Question: I have some .Net functionality I am trying to use in VB6. I have followed several tutorials. I wrote a test program with success using the formula here: <URL>
However, when I try to do it with my actual project, my ProgId doesn't show in the registry like my test file. I made sure property ComVisible == true
'''
using System.Runtime.InteropServices;
namespace Controls.Graph.Web
{
[Guid("5F9F6C6F-016A-4CFF-BD7A-3463761807E1")]
[InterfaceType(ComInterfaceType.InterfaceIsIDispatch)]
public interface _GraphScript
{
[DispId(1)]
string getGraphXml();
}
[Guid("35901BC6-EFF1-490C-84FA-786E8462C553")]
[ClassInterface(ClassInterfaceType.None)]
[ProgId(ProgIds.GraphScript)]
public class GraphScript : _GraphScript
{
protected GraphScript()
{
}
/// <summary>
///
/// </summary>
/// <returns>The graphs xml and javascript</returns>
public string getGraphXml()
{
DisplayDefaults tempDefaults;
tempDefaults = new DisplayDefaults();
GraphConstructor graph = new GraphConstructor();
graph.constructGraph();
GraphModel completedGraph = graph.Graph;
return GraphControl.RenderGraph(completedGraph, tempDefaults, 1) + GraphControl.RenderGraphScript();
}
}
}
'''
and my progid...
'''
using System;
namespace Controls.Graph.Web
{
/// <summary>
/// ProgID Constant
/// </summary>
public static class ProgIds
{
public const string GraphScript = "GraphData";
}
}
'''
I'm not sure which piece of the puzzle I'm missing here
EDIT: actually the Guid shows up in the registry however the Progid still is not. Any ideas/suggestions?
also made sure to do this:

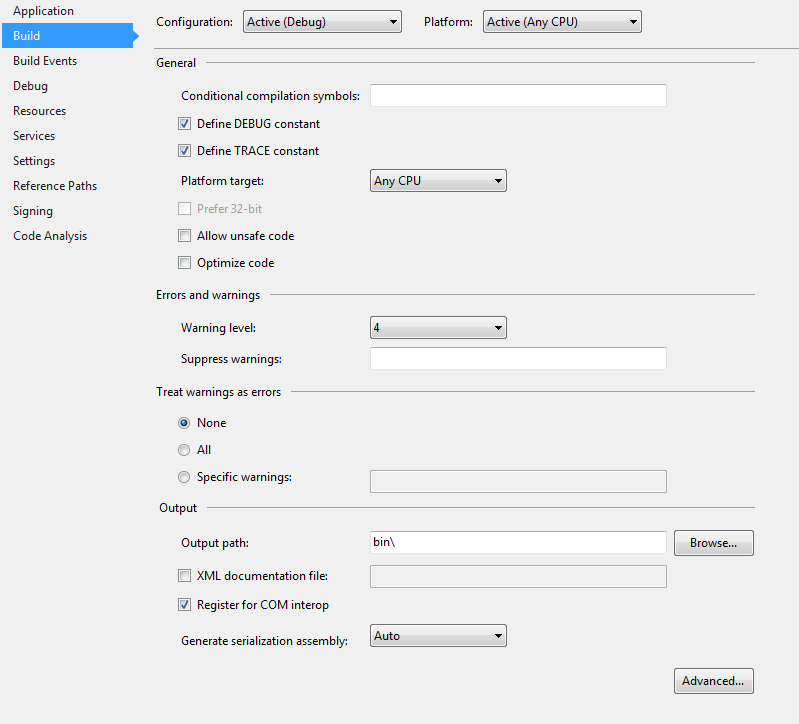
Answer: I have figured out what was wrong. I needed to change some access modifiers to PUBLIC -- including my 'GraphScript()' constructor.